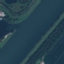
Label: River